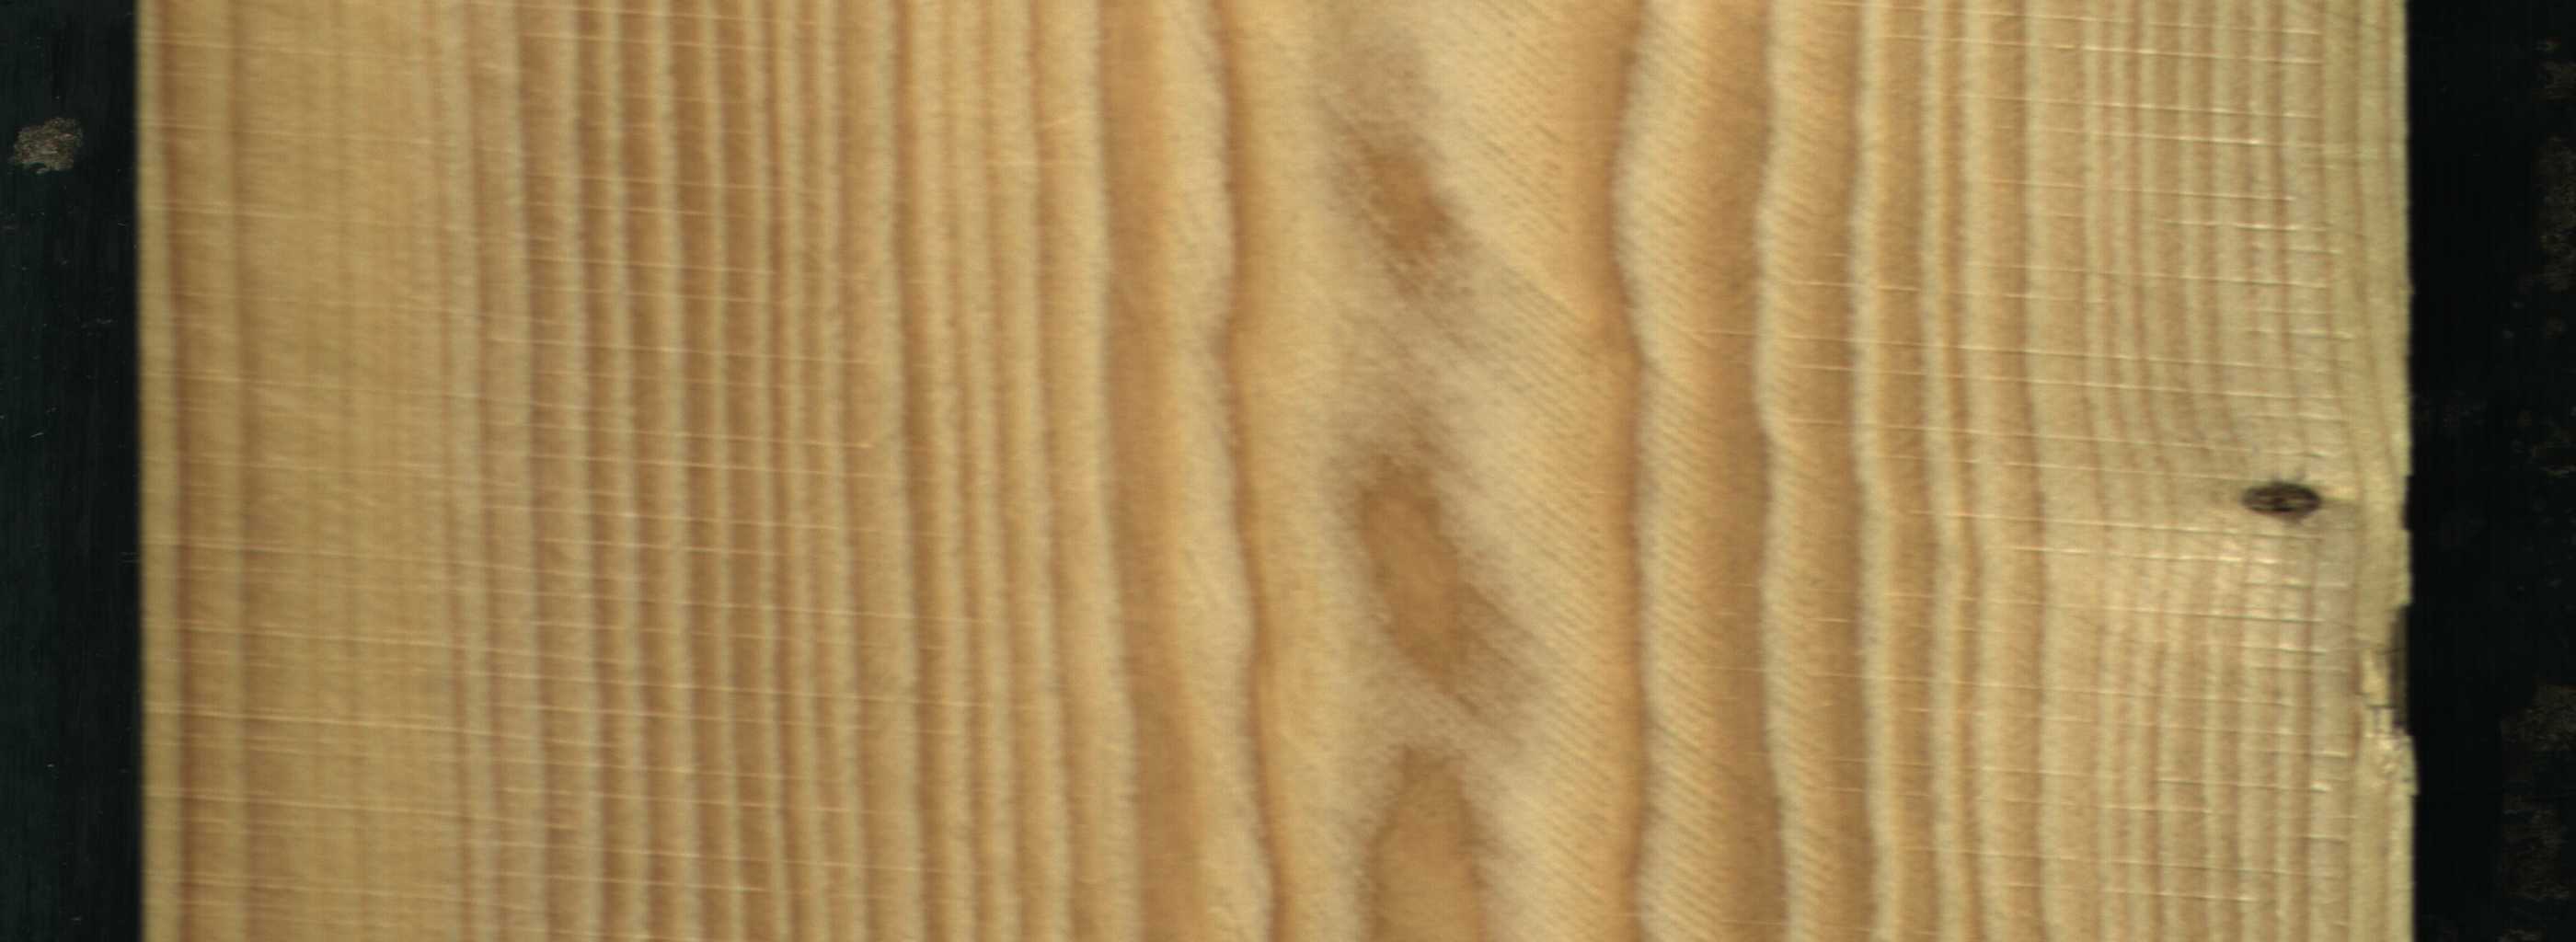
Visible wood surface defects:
Dead_Knot